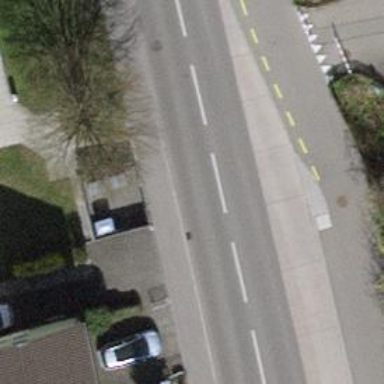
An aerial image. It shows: Bus stop with designated public transport stop position.